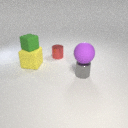
small red metal cylinder to the left of small gray metal cylinder